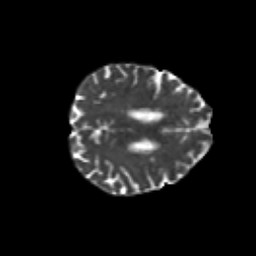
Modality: T2w
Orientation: axial
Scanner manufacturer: siemens
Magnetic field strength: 3 T
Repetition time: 6.8 s
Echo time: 0.093 s